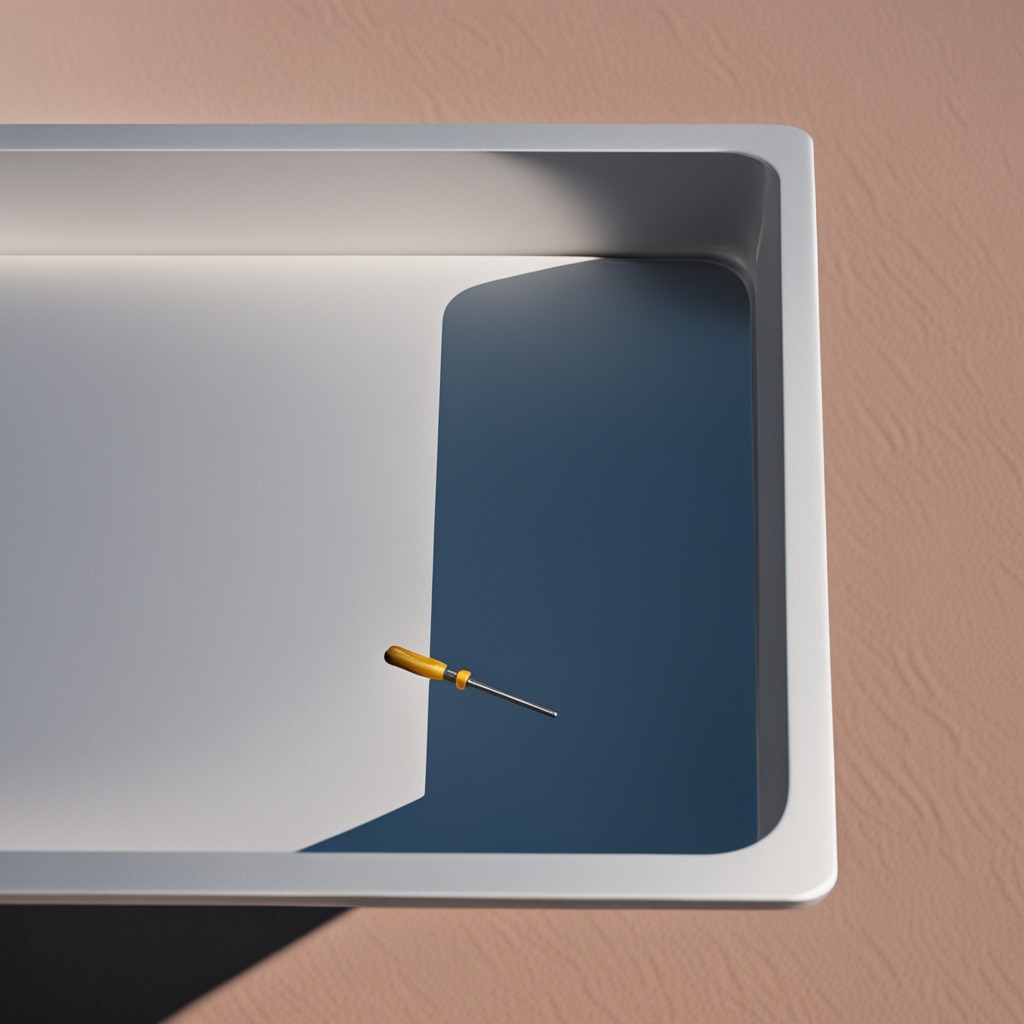
A screwdriver lies on the table.